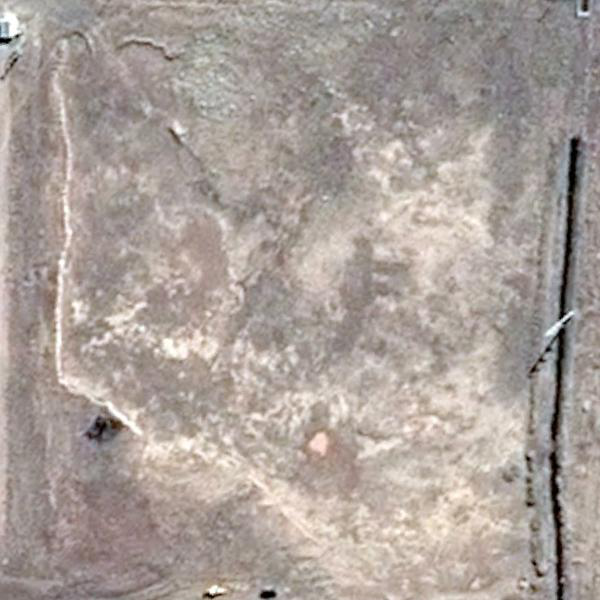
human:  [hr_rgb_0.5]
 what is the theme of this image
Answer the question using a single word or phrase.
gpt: bare land